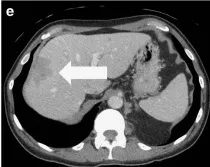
Near complete resolution of the liver lesion after nivolumab for four months (d, f). Following. 4 months of treatment with nivolumab.
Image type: radiology (ct)